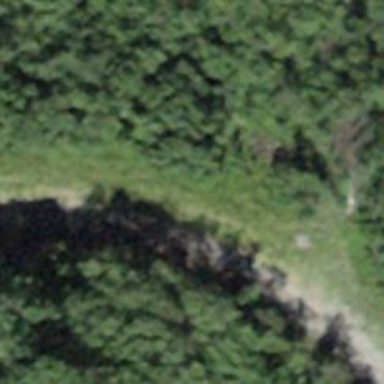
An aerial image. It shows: Path.